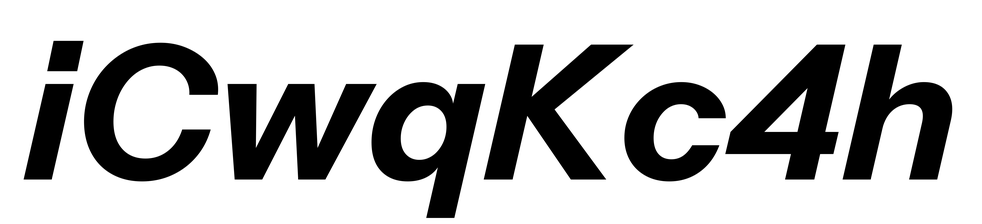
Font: InstrumentSans-Italic_Bold_Italic